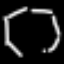
Label: octagon